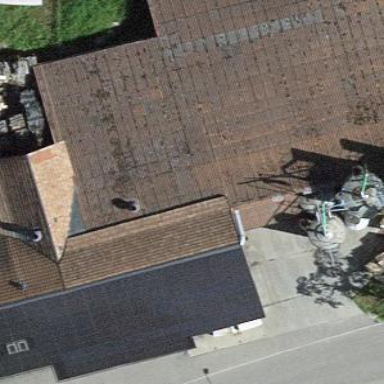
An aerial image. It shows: Part of building.